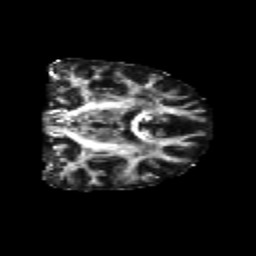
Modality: FA
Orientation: coronal
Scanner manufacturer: siemens
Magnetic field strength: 3 T
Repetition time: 6.8 s
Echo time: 0.093 s